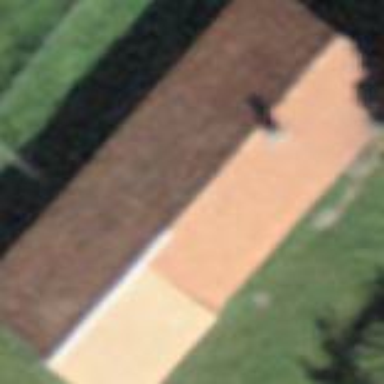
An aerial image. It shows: Rural barn.